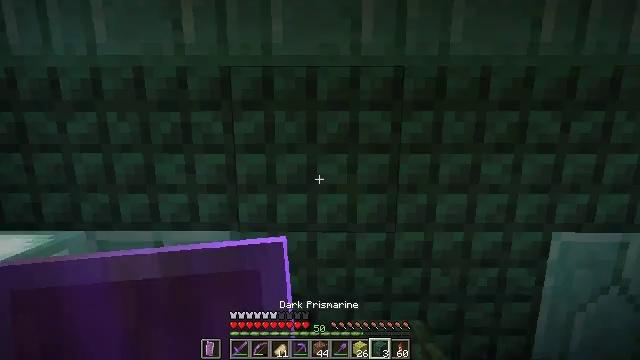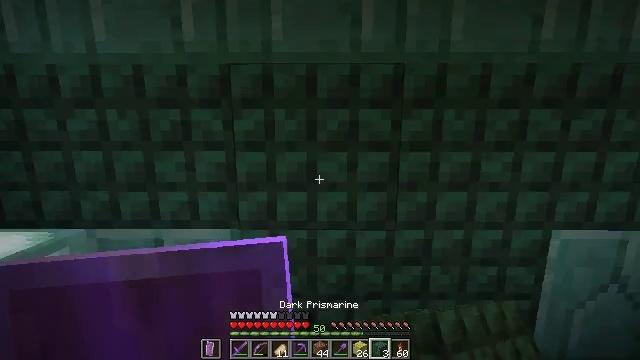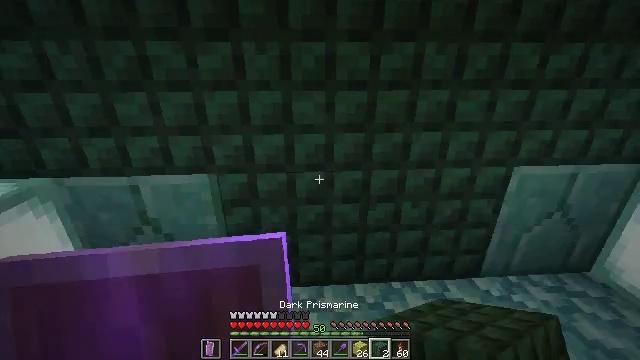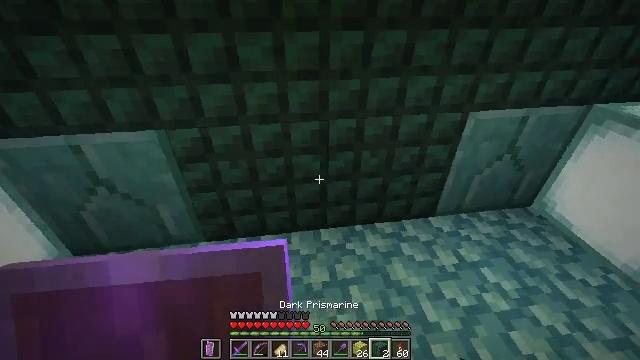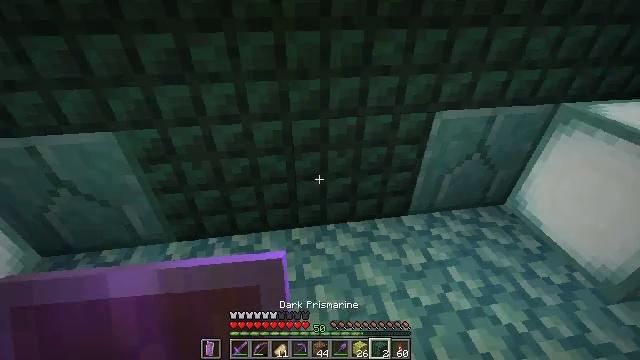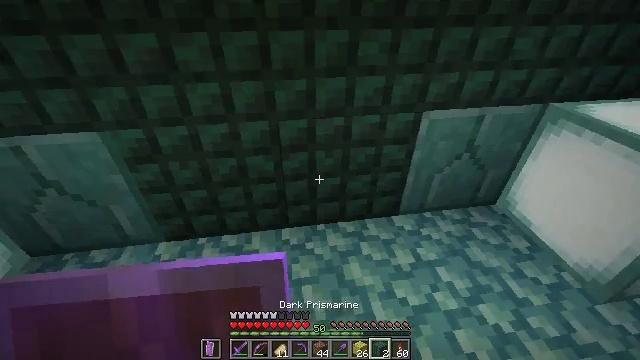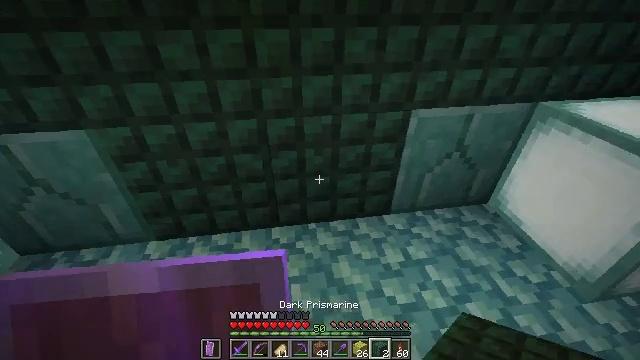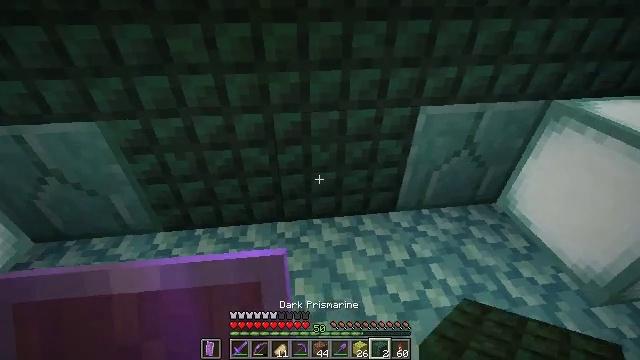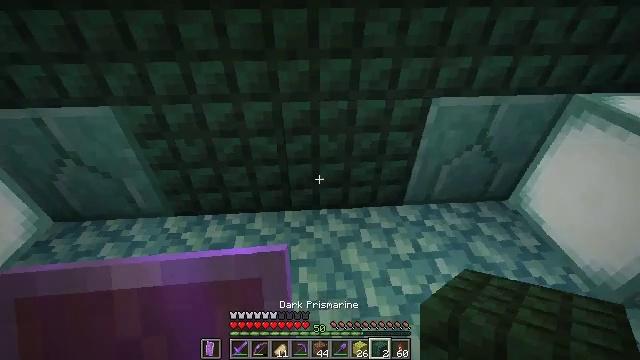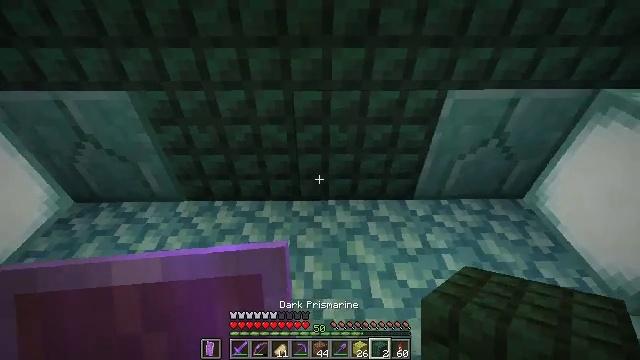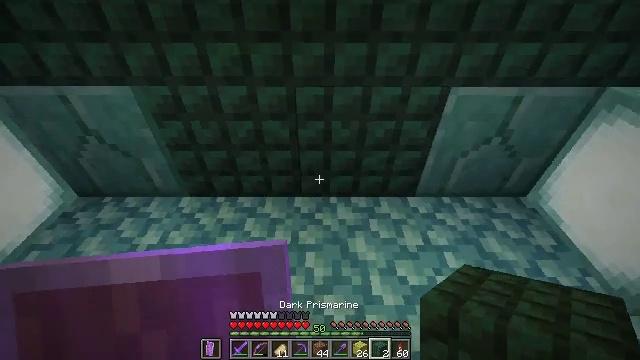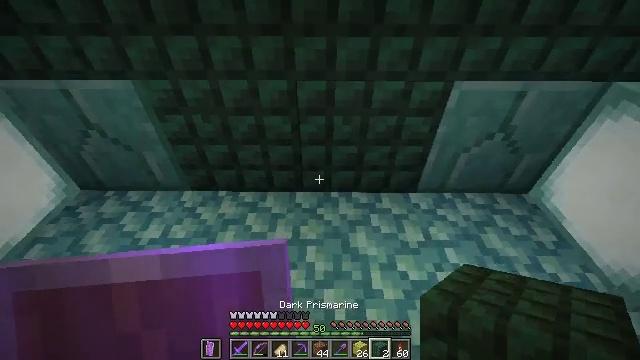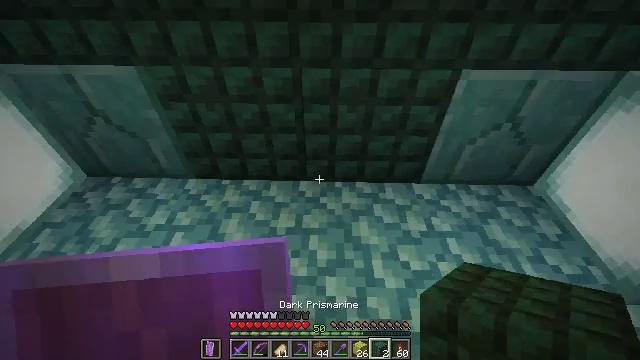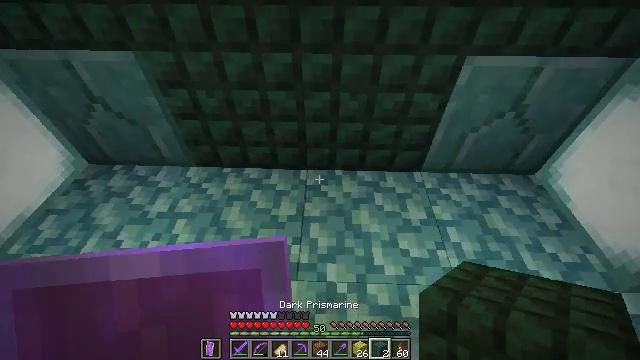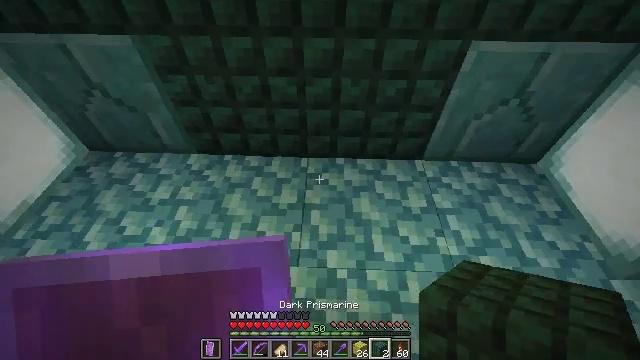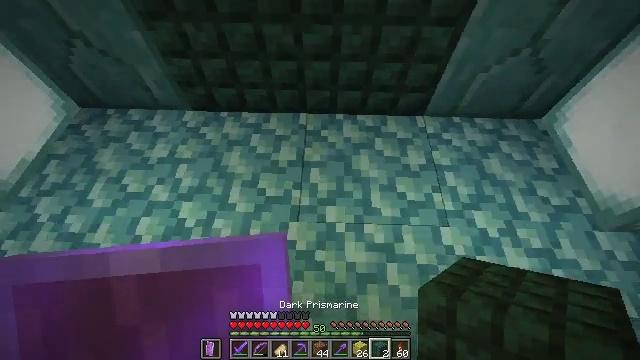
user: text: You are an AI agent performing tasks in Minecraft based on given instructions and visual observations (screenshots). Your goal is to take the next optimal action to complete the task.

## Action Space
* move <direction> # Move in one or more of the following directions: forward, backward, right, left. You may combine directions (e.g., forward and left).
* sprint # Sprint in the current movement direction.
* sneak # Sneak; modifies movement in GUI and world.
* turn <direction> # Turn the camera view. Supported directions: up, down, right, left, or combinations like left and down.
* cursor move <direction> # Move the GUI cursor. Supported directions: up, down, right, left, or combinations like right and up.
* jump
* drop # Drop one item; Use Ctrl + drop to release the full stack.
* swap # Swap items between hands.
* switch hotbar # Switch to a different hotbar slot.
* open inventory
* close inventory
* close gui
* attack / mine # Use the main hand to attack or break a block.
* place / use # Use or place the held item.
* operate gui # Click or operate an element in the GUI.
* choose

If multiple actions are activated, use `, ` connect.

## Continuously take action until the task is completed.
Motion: motion action
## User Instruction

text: Collect dark prismarine for building.
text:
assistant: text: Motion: no_op
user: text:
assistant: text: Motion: move right, turn right and down
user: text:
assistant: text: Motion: move right, turn right and down
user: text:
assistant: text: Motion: move right
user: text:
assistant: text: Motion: no_op
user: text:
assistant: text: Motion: no_op
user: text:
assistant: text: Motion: turn left
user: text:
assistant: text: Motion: turn left and down
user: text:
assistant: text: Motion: turn left and down
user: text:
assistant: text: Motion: no_op
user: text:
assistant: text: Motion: turn down
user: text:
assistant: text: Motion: turn left and down
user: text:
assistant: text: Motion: turn down
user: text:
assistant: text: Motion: turn down
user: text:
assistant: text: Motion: turn down
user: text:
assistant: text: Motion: turn right and down
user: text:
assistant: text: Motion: turn right and down
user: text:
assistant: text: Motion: turn down
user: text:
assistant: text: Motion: no_op
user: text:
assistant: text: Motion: no_op
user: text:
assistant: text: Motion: no_op
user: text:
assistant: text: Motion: move back
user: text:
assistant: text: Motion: move back
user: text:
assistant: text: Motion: move back, turn up
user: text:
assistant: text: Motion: move back, turn right and up
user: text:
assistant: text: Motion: move back, turn right and up
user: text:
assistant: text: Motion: move back, turn right and up
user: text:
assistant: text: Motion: turn right and up
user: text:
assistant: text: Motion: turn right and up
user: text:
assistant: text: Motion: turn right and up